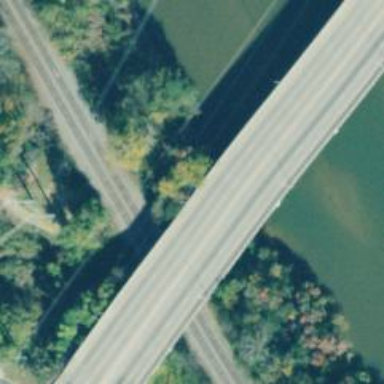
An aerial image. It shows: Primary highway bridge.